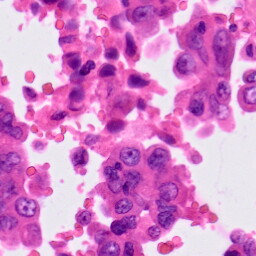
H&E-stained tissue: Lung